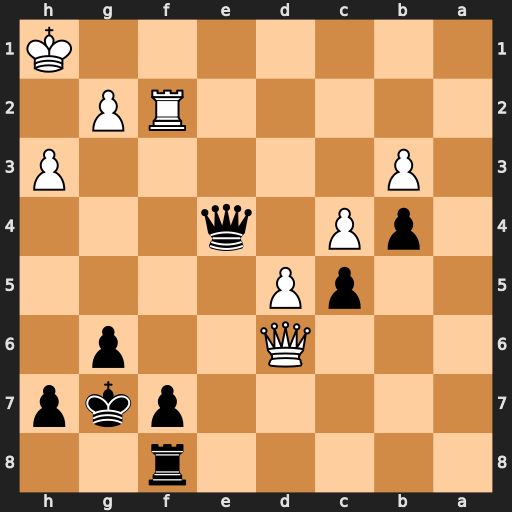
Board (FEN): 5r2/5pkp/3Q2p1/2pP4/1pP1q3/1P5P/5RP1/7K
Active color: b
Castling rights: -
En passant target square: -
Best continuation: Qe1+ Kh2 Qxf2